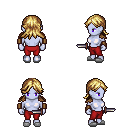
a pixel art fantasy rpg character, female body template, dark elf, purple skin, leather shoulder armor, red pants, blonde loose hair, leather bracers, white slippers, dagger, four views (front, back, left, right), 2x2 character sprite sheet, small pixel art, hard edges, no anti-aliasing